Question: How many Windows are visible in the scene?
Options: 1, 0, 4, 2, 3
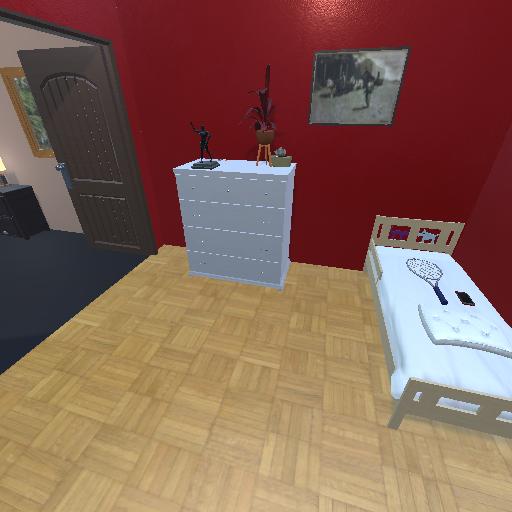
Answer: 1